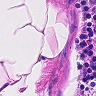
Metastatic tissue present: no